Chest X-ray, AP view. Patient: 27 years old, sex M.
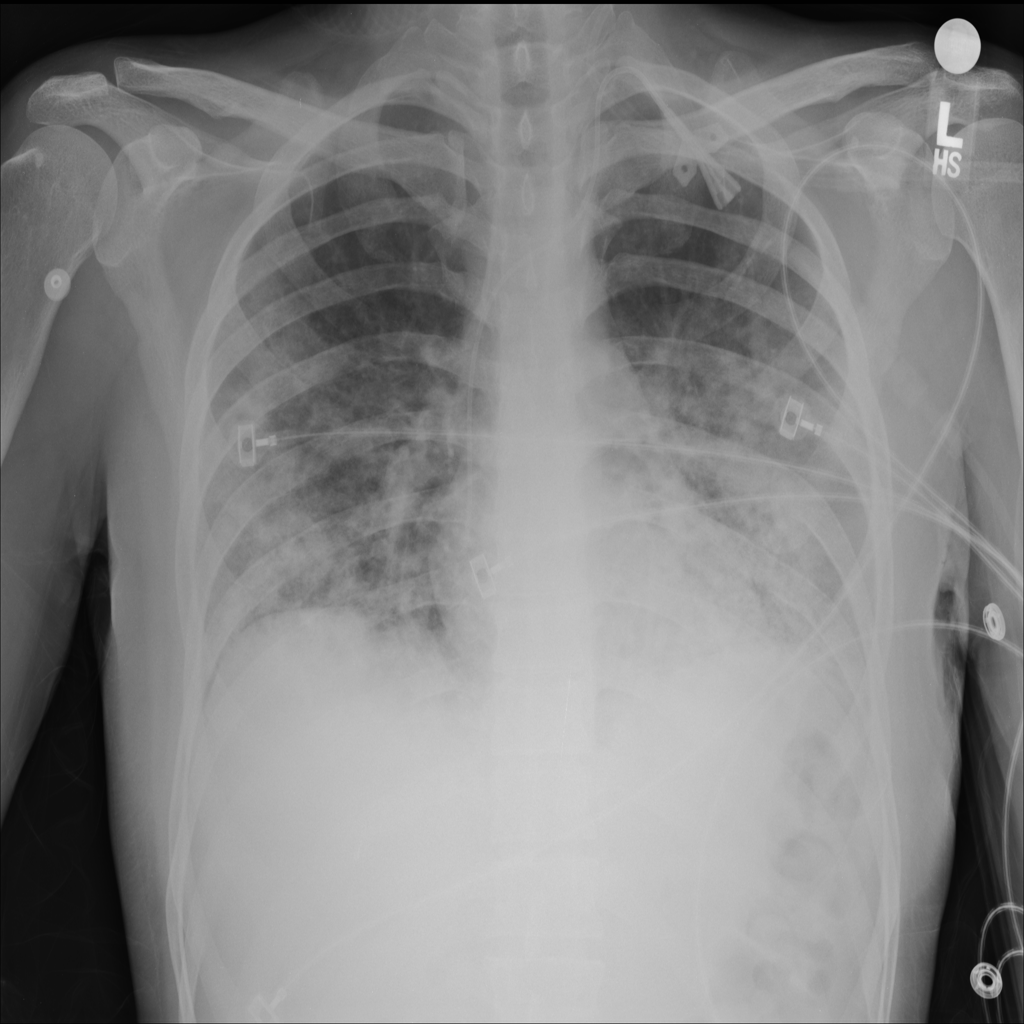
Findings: Infiltration